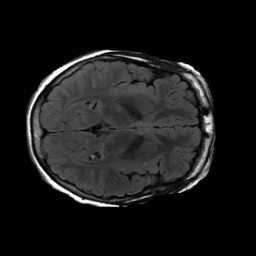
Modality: FLAIR
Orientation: axial
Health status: ill
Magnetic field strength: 3 T